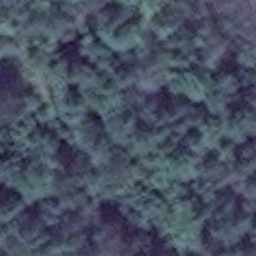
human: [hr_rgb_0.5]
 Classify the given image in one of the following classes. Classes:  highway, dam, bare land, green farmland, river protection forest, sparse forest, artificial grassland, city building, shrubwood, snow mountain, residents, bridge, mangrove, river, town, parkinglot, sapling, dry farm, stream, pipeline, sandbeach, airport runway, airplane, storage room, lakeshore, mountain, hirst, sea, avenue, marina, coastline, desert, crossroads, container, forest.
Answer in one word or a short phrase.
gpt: forest